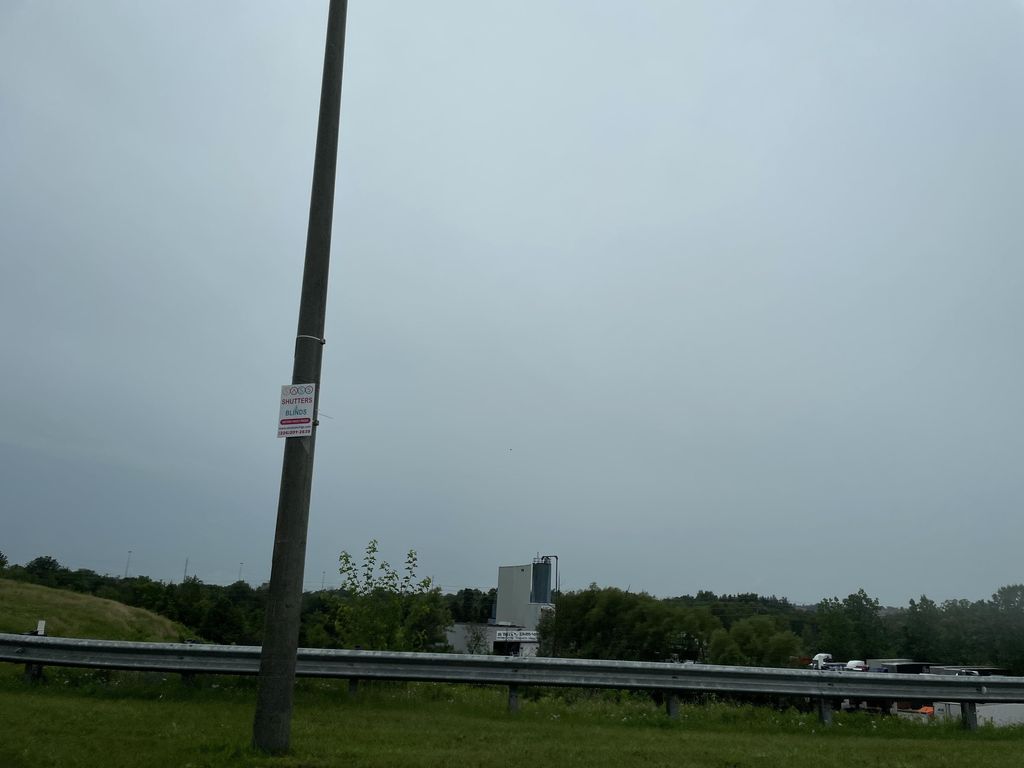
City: kitchener-waterloo